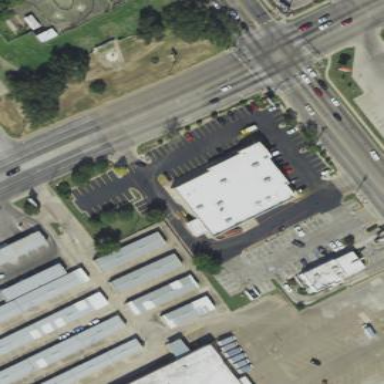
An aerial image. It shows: Building.